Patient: sex F, age 68
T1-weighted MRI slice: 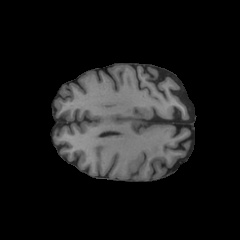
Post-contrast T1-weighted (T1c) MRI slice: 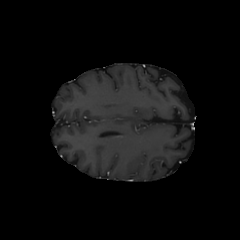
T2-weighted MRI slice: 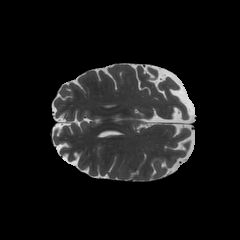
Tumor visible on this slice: no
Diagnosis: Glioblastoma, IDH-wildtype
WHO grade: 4